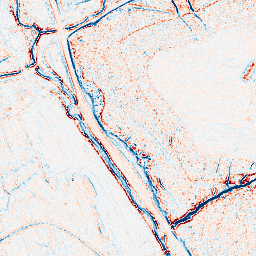
Category: edge_preserving
Decomposition family: anisotropic_diffusion
Decomposition parameters: iterations: 5
kappa: 100
gamma: 0.15
Upsampling method: bspline
Upsampling parameters: scale: 2
Upsampling scale: 2